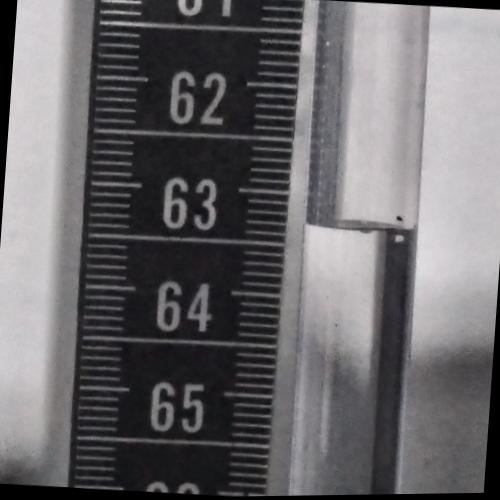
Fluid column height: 63.3 cm